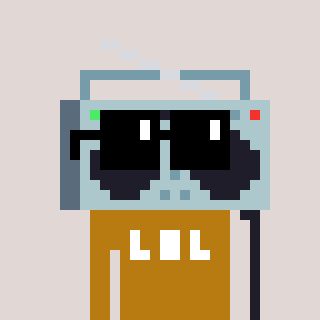
a pixel art character with square black sunglasses, a boombox-shaped head and a gold-colored body on a warm background